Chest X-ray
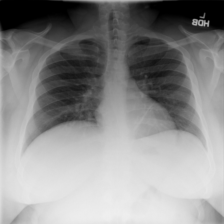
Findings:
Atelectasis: negative
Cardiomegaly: negative
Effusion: negative
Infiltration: negative
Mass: negative
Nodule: negative
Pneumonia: negative
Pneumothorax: negative
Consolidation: negative
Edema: negative
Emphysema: negative
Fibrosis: positive
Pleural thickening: negative
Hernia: negative